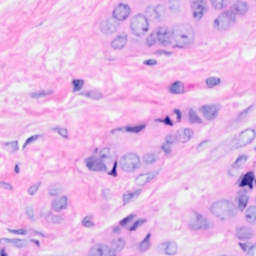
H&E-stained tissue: Breast